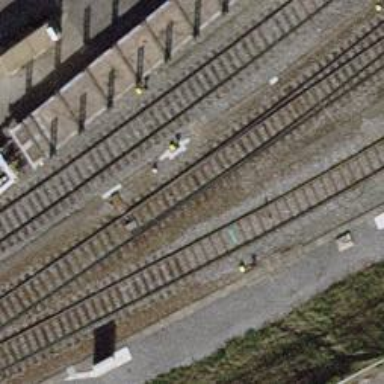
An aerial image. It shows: Railway switch.